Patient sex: F
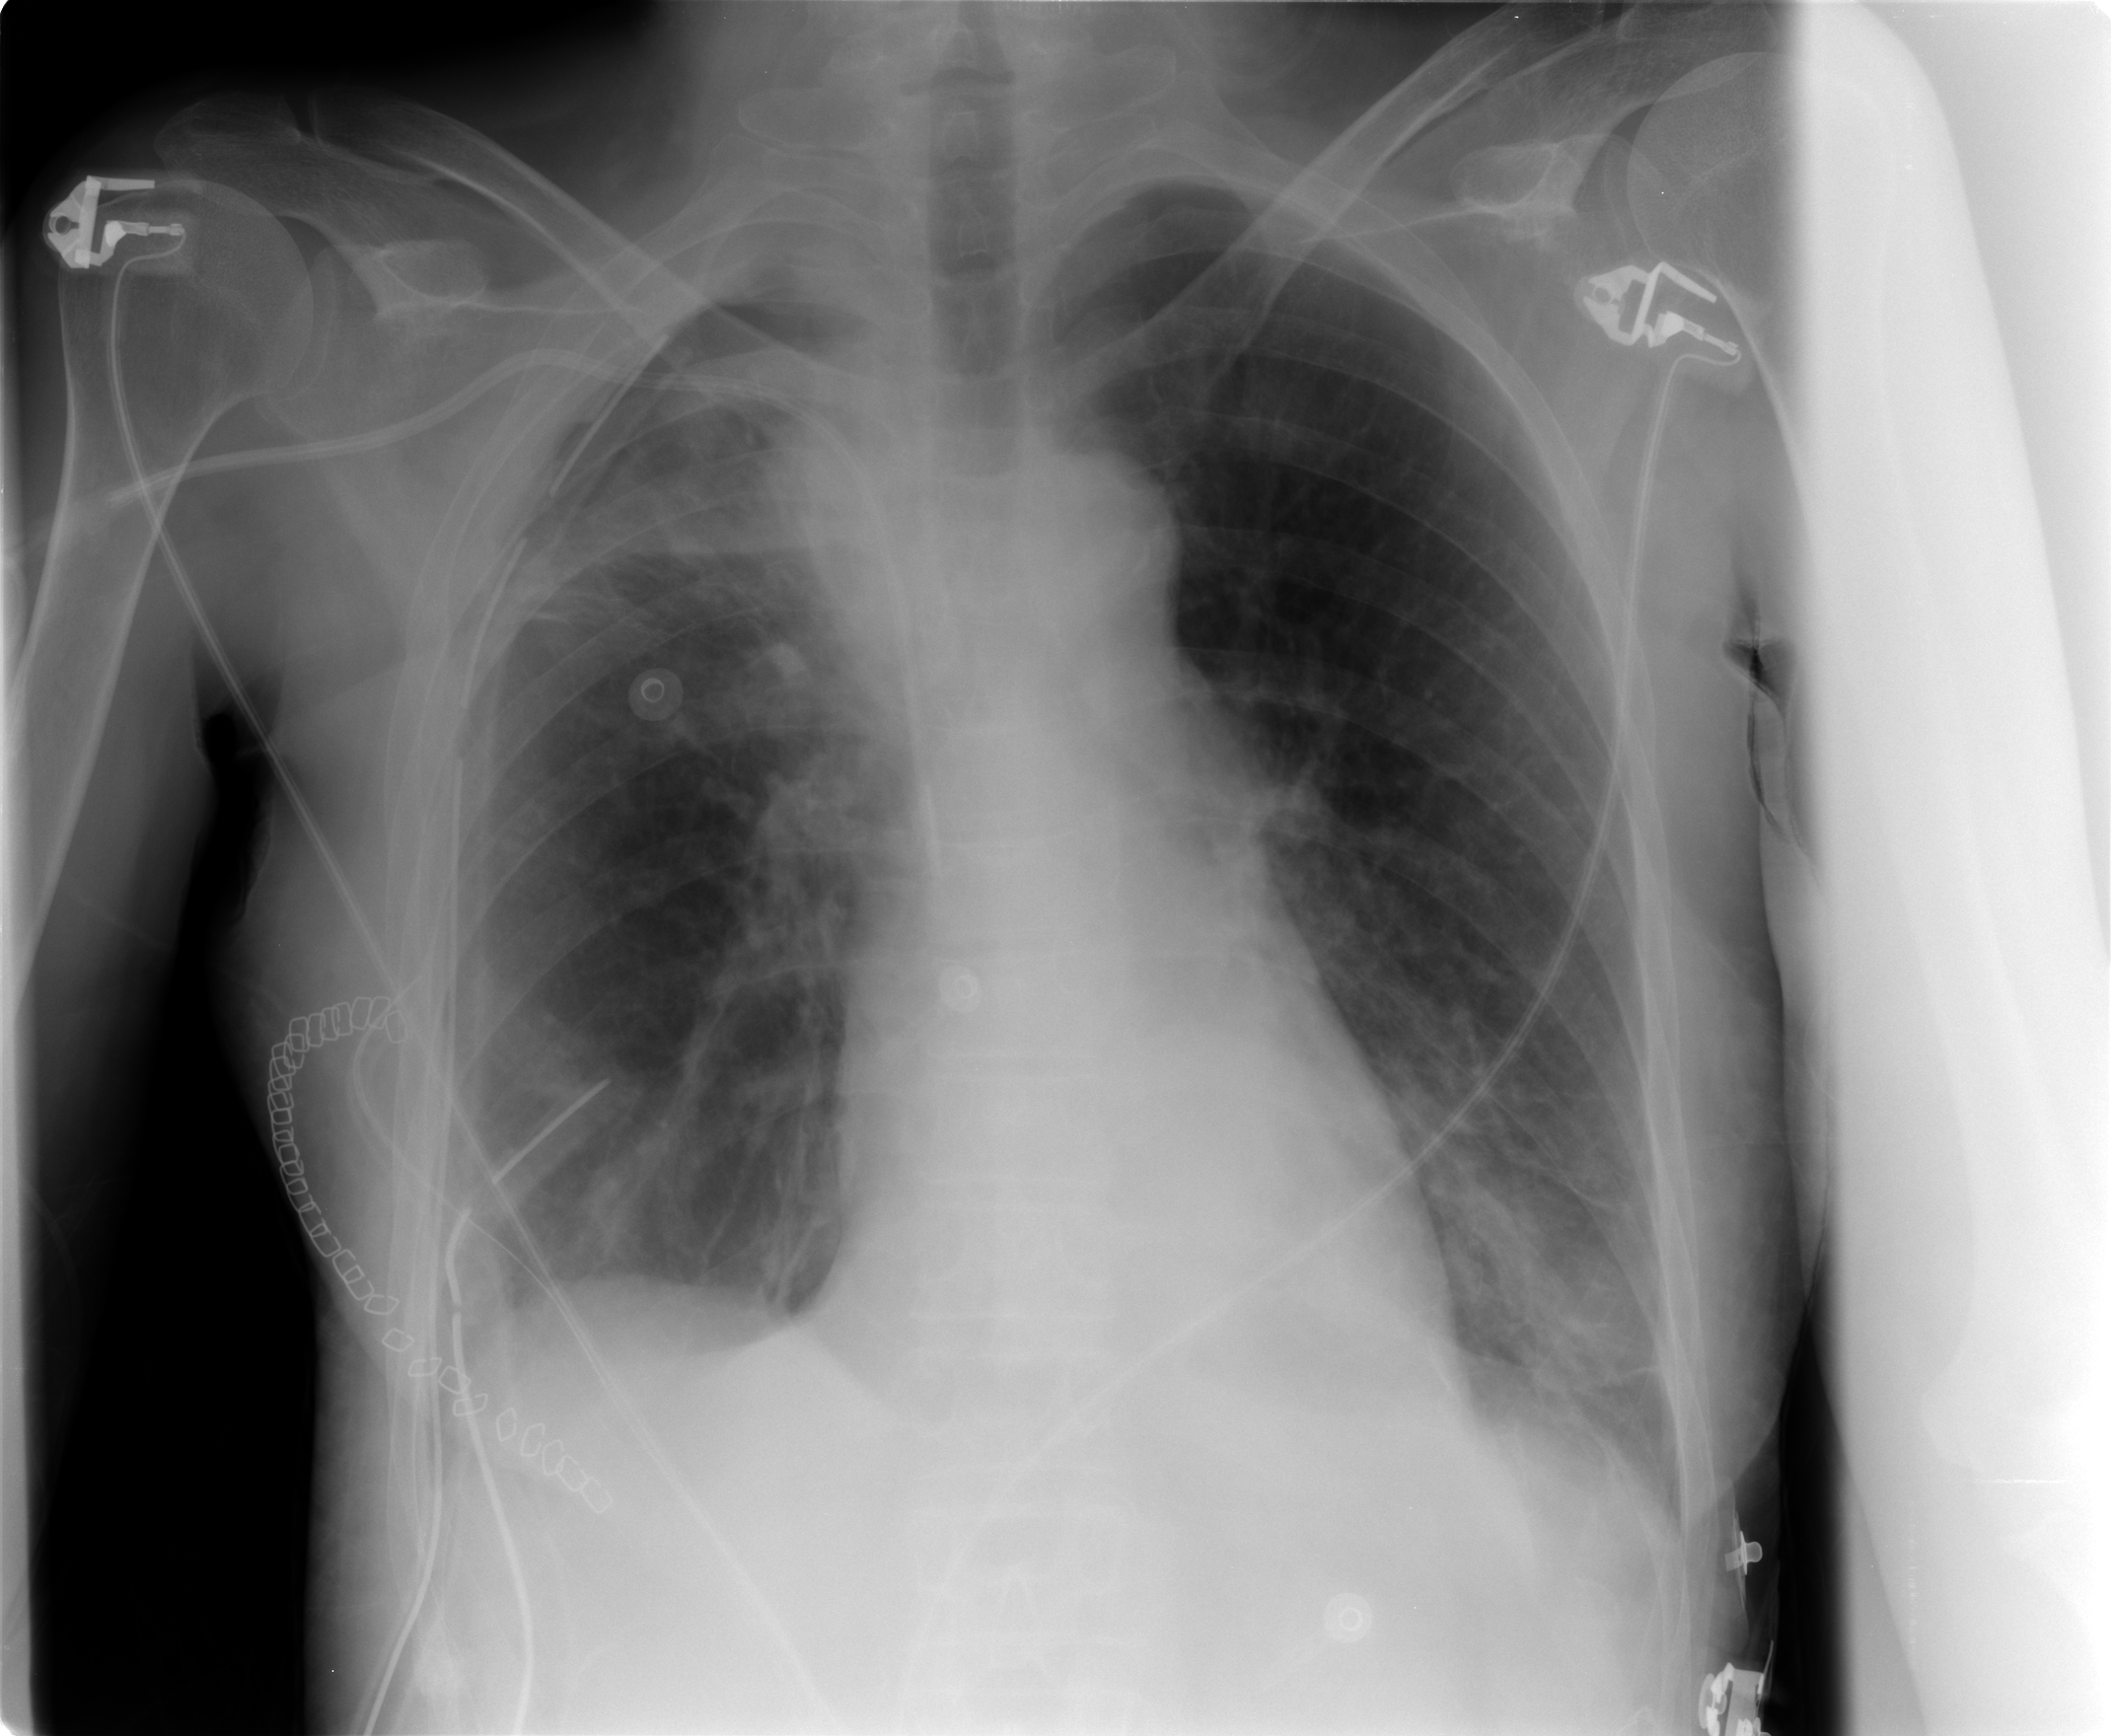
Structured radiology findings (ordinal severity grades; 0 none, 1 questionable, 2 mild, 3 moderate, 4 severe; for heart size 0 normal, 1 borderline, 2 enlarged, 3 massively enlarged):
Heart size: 0
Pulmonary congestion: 0
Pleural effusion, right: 0
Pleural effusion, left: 0
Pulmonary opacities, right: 0
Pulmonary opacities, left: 0
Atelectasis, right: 2
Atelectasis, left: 2